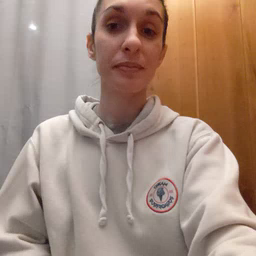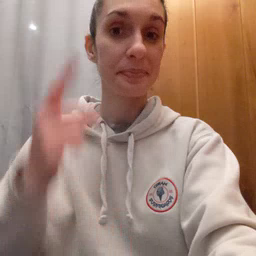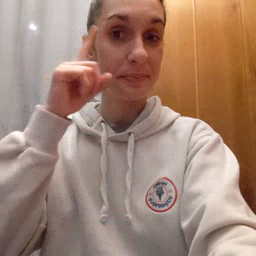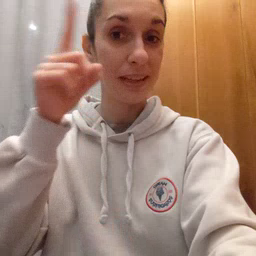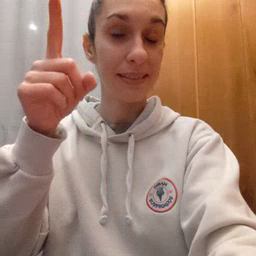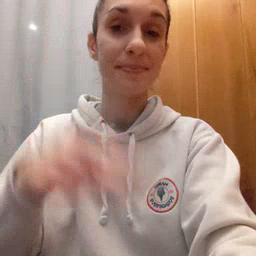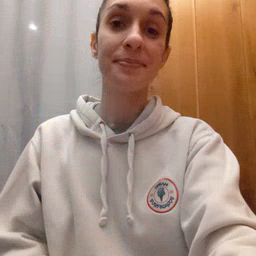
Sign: penny